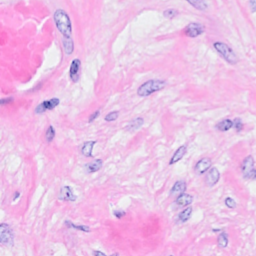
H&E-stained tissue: Breast